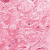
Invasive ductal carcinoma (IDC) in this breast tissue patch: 0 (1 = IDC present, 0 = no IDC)